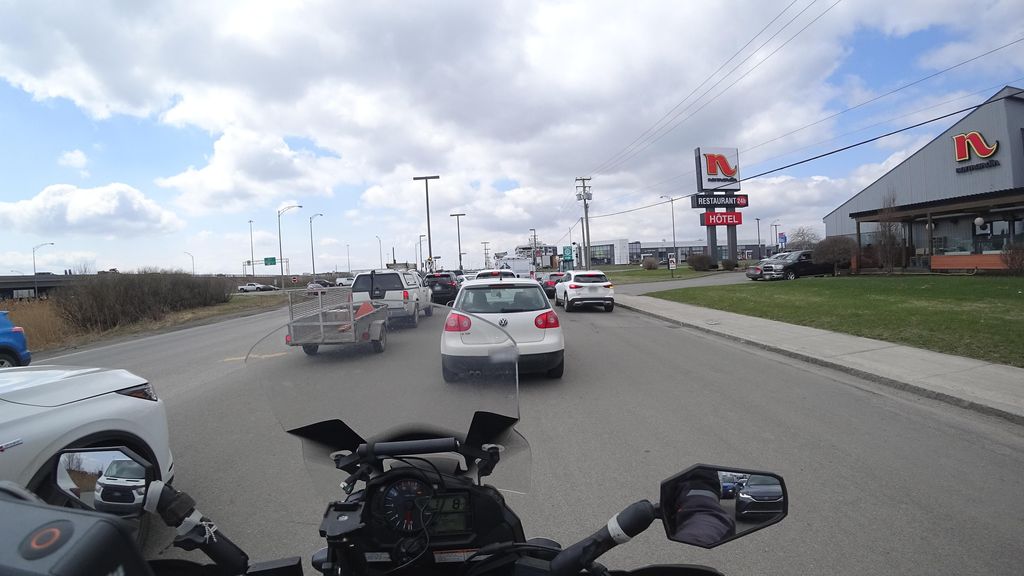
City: quebec_city